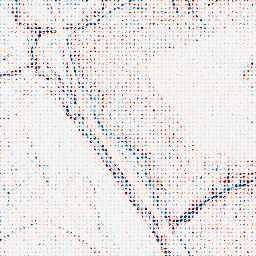
Category: edge_preserving
Decomposition family: bilateral
Decomposition parameters: d: 5
sigma_color: 75
sigma_space: 100
Upsampling method: sinc_hamming
Upsampling parameters: scale: 8
kernel_size: 4
Upsampling scale: 8